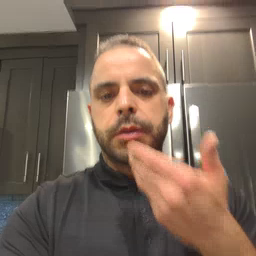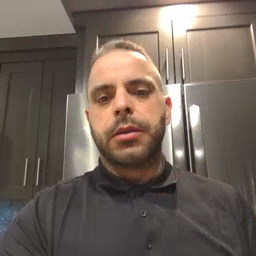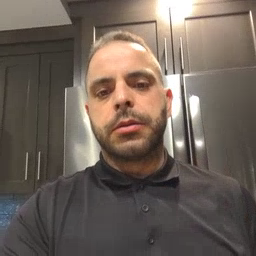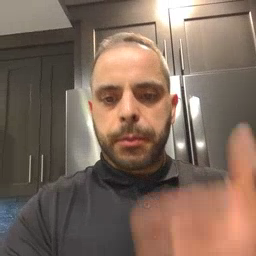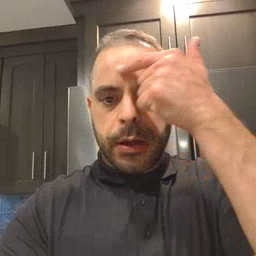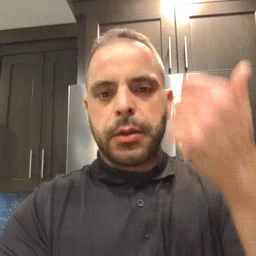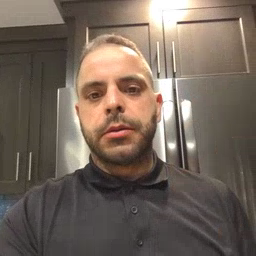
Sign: because